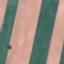
Land use / land cover class: AnnualCrop